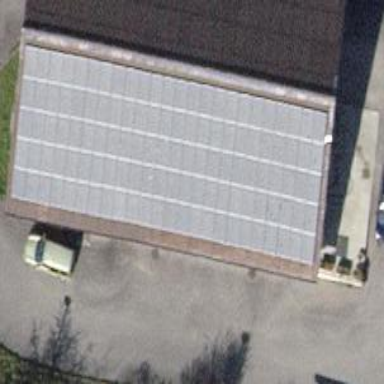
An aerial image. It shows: Solar power generator with photovoltaic panels.